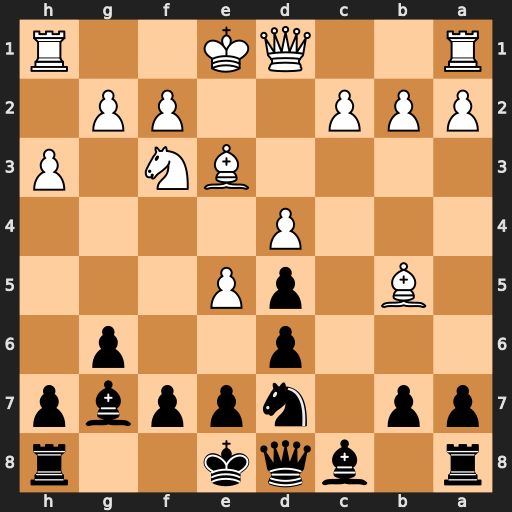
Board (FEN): r1bqk2r/pp1nppbp/3p2p1/1B1pP3/3P4/4BN1P/PPP2PP1/R2QK2R
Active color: b
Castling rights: KQkq
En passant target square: -
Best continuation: Qa5+ Qd2 Qxb5